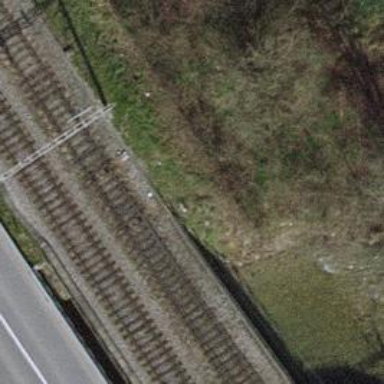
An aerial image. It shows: Bridge with electrified railway tracks featuring contact line.